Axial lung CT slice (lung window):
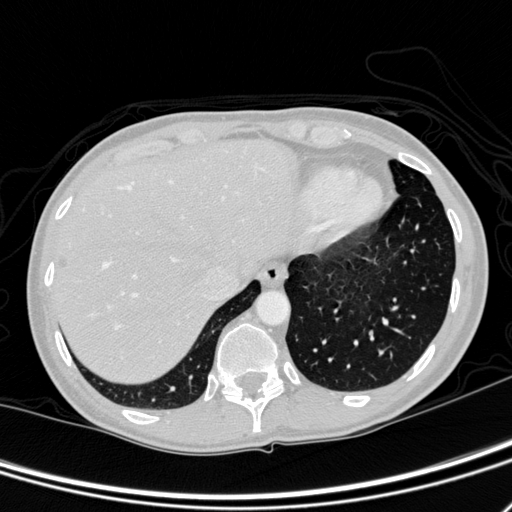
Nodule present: no